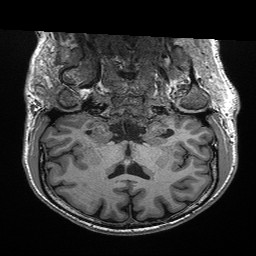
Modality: T1w
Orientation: sagittal
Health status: healthy
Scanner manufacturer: siemens
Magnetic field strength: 3 T
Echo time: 0.00298 s